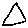
Label: triangle